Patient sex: M
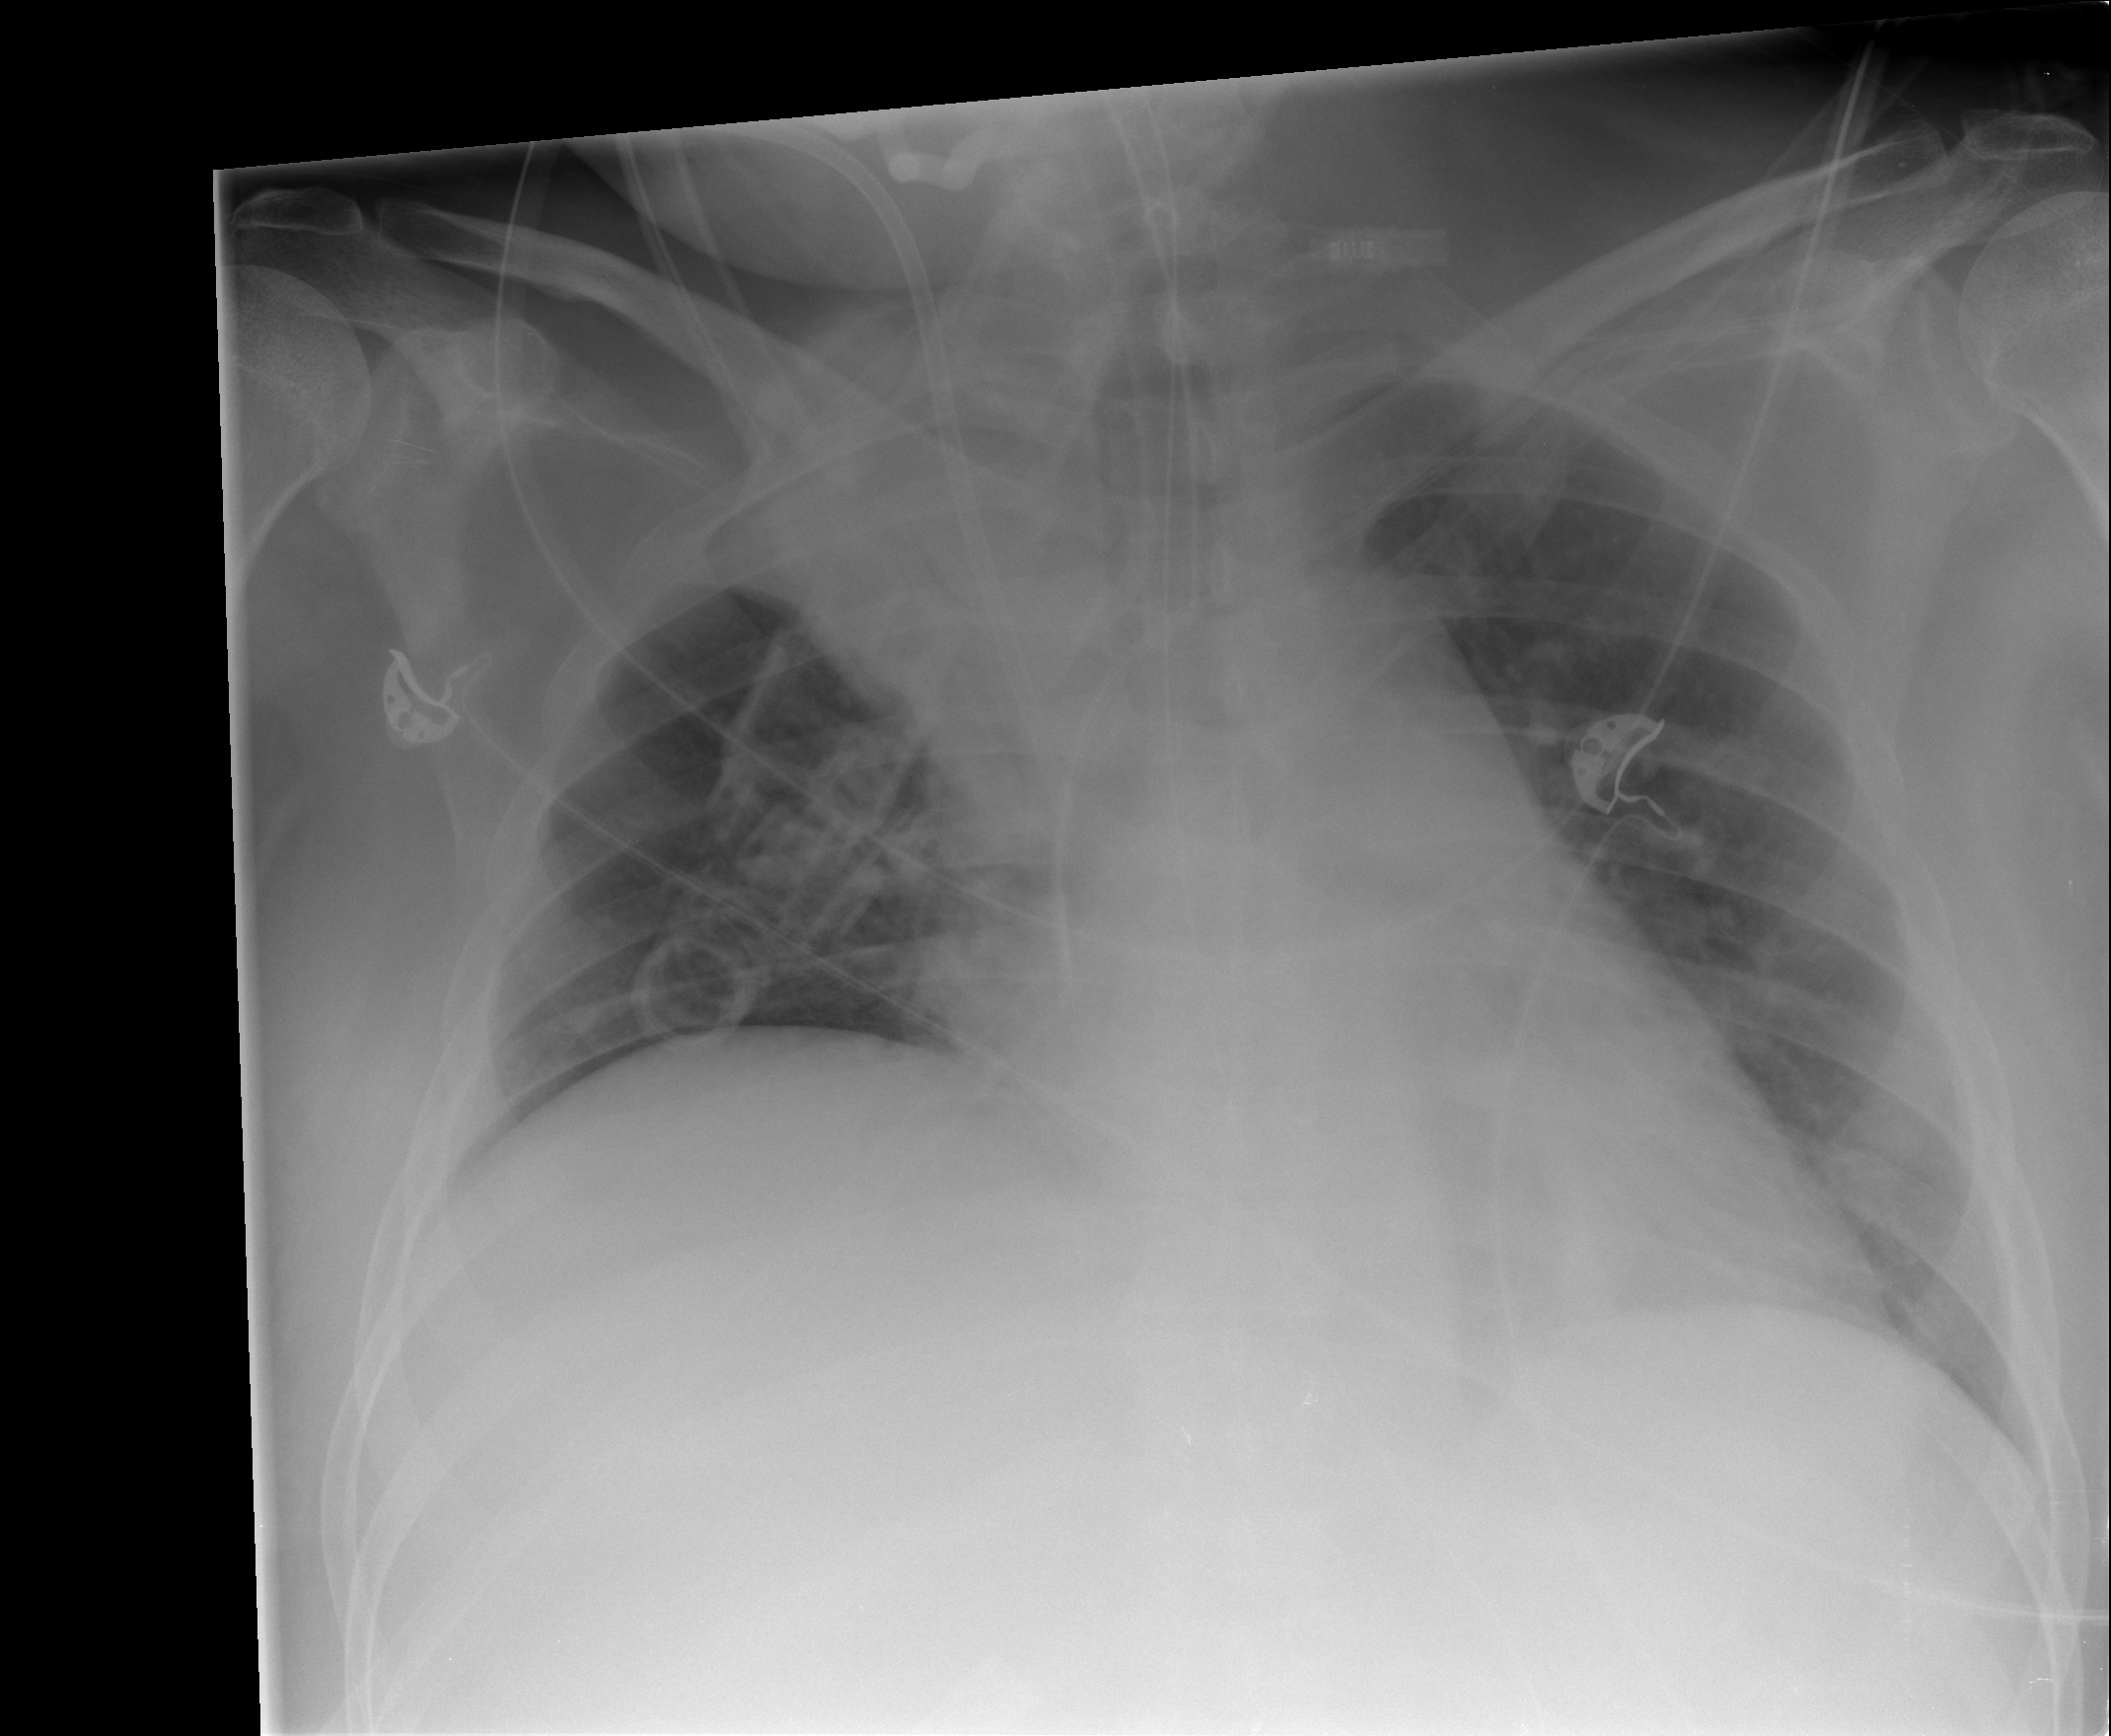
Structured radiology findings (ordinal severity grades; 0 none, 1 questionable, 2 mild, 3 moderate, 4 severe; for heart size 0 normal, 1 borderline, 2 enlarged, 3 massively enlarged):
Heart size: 0
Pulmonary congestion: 0
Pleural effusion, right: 0
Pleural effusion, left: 0
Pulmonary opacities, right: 0
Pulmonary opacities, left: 0
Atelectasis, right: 4
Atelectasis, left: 0